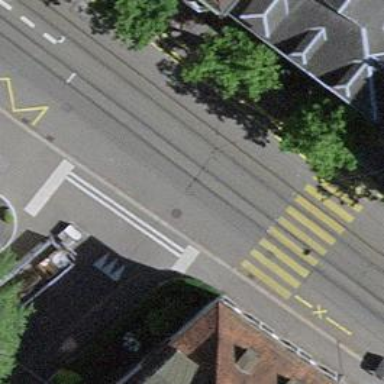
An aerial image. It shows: Tram level crossing on railway.